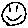
Label: smiley face